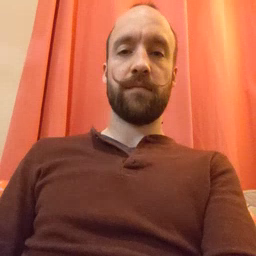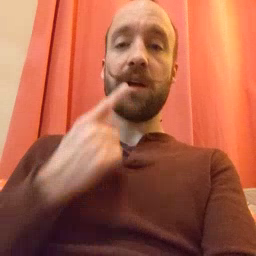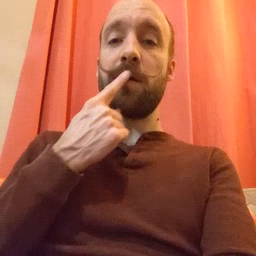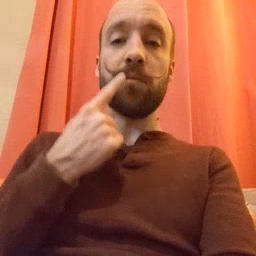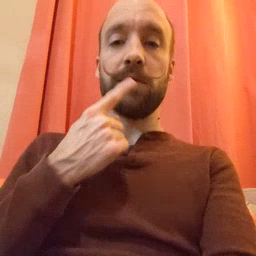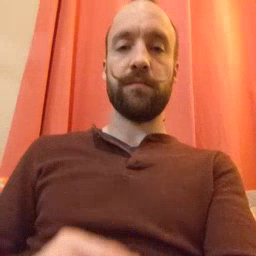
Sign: lips